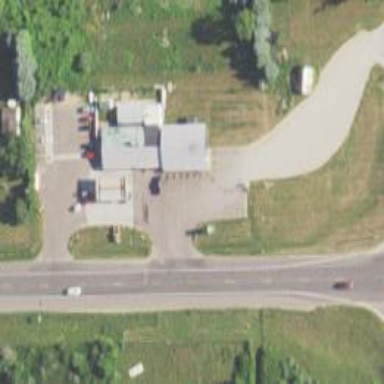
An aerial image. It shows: Convenience shop.